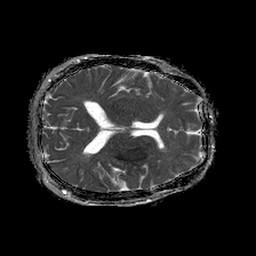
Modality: ADC
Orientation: axial
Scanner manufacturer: philips
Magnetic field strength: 1.5 T
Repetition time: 4.6 s
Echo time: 0.08631 s